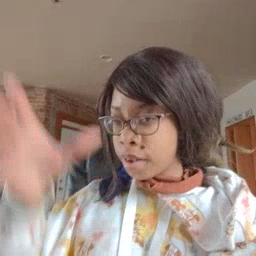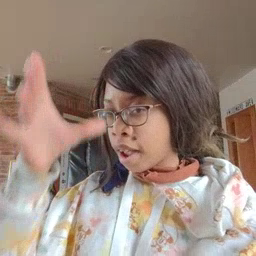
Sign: man